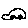
Label: car